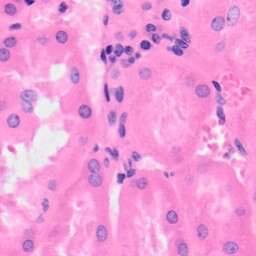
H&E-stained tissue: Kidney